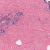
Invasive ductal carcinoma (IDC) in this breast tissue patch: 0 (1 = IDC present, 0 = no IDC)